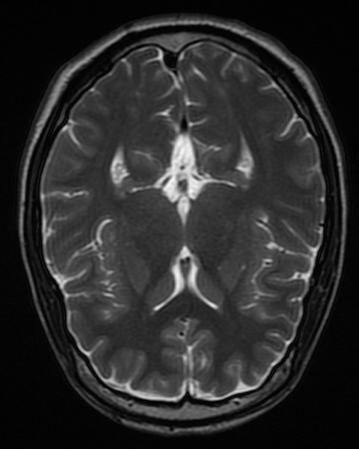
Label: notumor